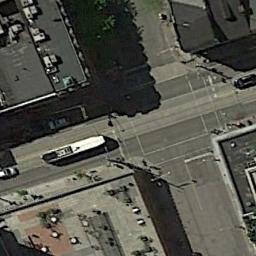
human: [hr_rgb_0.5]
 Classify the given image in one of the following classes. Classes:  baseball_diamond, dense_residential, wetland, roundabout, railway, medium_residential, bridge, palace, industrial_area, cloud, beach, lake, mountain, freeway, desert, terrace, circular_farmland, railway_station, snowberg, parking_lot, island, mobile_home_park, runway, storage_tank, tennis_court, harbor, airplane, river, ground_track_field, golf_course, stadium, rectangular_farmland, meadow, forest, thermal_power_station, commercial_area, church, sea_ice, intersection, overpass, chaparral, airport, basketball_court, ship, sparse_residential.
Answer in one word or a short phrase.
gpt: intersection